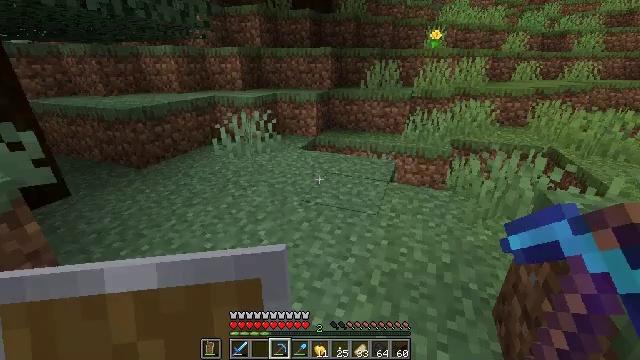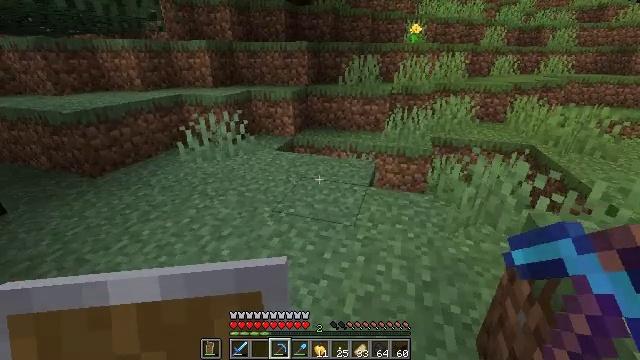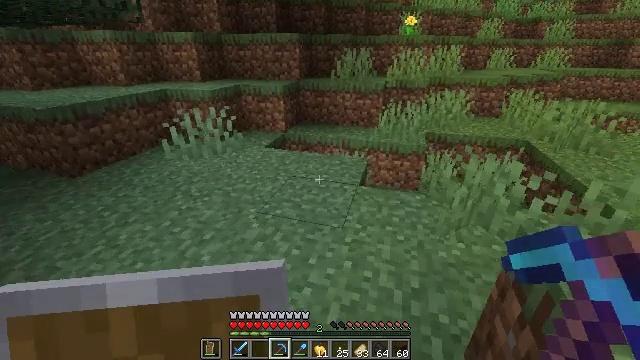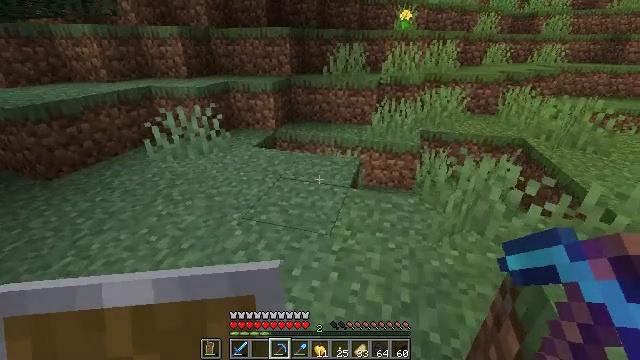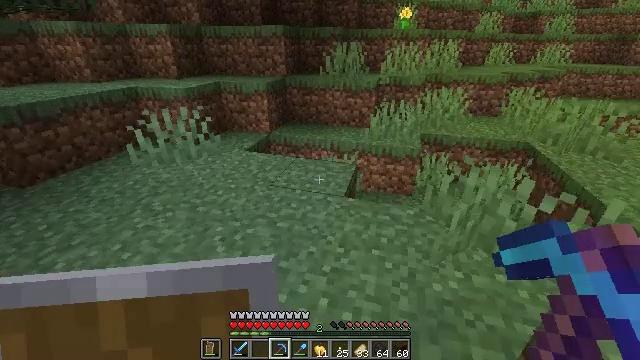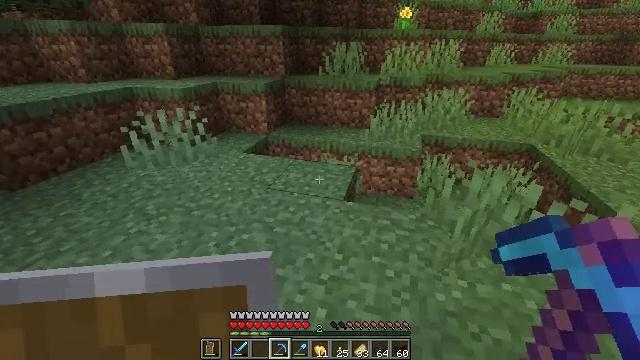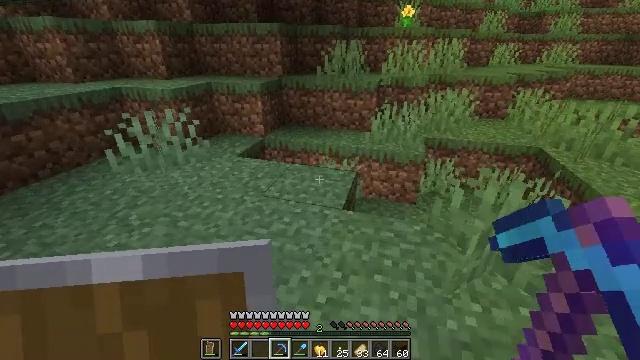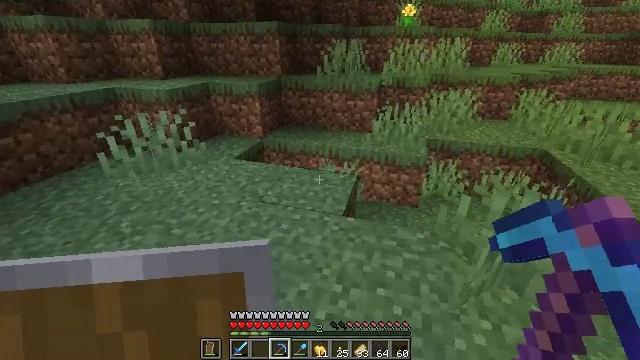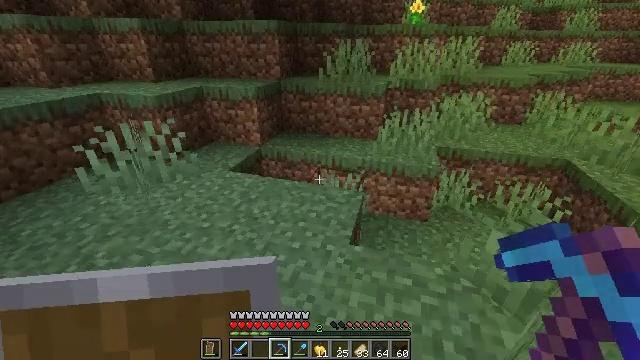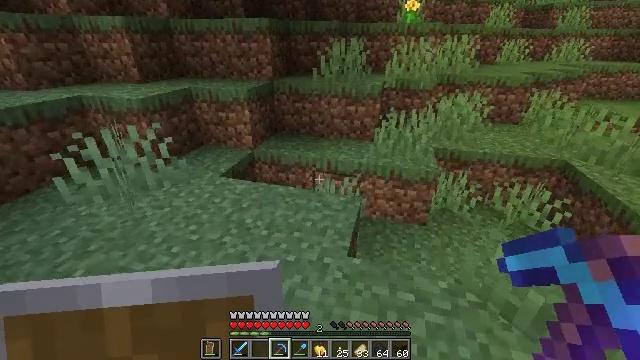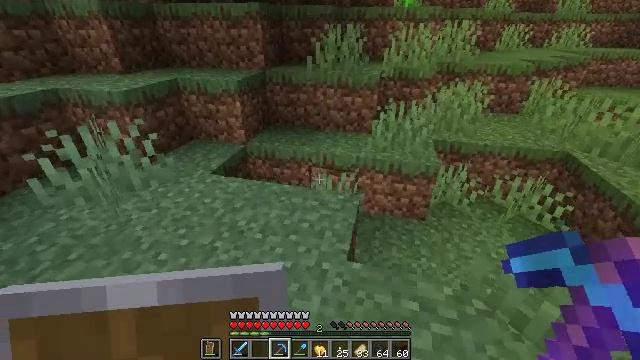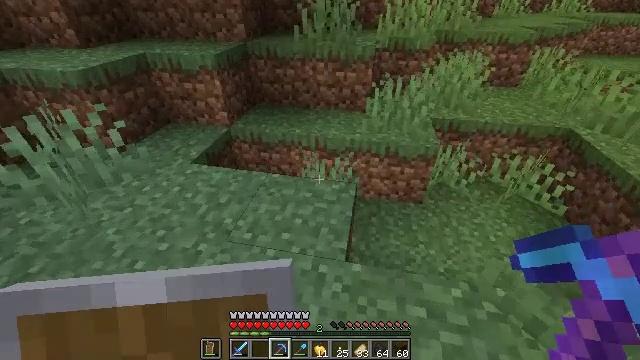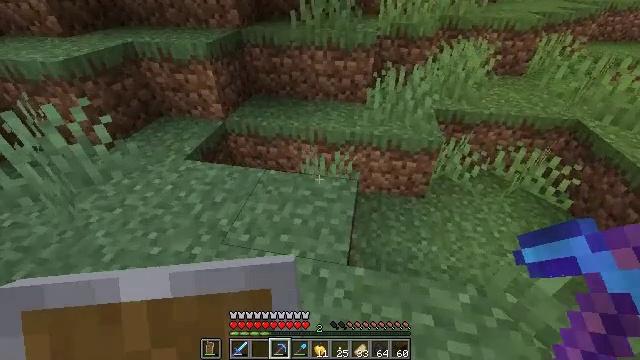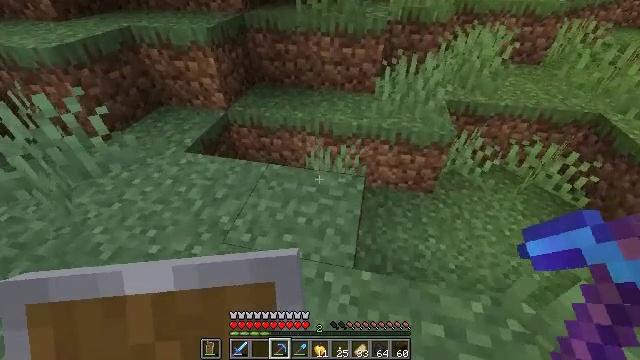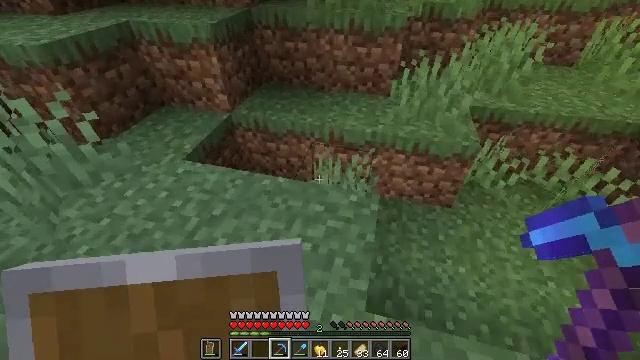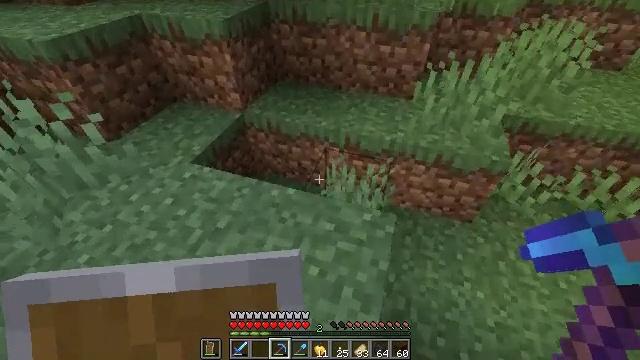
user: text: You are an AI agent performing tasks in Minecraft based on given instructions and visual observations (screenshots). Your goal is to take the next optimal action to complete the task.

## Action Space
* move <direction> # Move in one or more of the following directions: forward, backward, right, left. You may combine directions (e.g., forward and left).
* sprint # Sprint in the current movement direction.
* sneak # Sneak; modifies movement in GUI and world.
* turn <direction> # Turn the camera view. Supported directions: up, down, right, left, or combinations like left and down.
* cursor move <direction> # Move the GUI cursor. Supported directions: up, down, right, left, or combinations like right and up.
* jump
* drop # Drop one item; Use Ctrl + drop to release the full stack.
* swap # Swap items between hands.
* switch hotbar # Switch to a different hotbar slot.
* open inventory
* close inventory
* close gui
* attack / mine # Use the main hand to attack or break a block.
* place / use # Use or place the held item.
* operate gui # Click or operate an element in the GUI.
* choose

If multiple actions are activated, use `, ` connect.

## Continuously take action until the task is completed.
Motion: motion action
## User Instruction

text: Collect the grass block using a shovel.
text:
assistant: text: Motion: move forward and move right, turn right and down
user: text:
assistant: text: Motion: move forward and move right, turn down
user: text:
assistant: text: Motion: move forward
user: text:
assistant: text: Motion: move forward
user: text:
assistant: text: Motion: move forward
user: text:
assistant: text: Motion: move forward
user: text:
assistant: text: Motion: move forward
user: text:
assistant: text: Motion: move forward
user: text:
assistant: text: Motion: move forward, turn right
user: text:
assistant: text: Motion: move forward, turn right and down
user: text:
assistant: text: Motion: move forward, turn right and down
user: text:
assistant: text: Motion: move forward, turn down
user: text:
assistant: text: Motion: move forward, turn left and down
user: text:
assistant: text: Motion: move forward, turn left and down
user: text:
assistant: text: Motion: move forward, turn left and down
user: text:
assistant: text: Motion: move forward, turn left and down
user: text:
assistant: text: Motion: move forward, turn left and down
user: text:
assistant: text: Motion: move forward, turn left and down
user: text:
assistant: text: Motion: move forward, turn left
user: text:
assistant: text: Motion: move forward
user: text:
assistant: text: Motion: move forward
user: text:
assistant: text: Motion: move forward, turn left
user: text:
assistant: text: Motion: move forward, turn left and down
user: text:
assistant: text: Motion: move forward, turn left and down
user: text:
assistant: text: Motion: move forward, turn left and down, attack / mine
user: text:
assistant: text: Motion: turn down, attack / mine
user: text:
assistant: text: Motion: turn right, attack / mine
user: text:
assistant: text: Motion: attack / mine
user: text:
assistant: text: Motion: attack / mine
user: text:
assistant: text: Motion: attack / mine